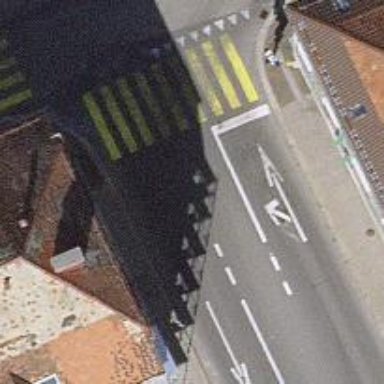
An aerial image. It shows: Road with traffic signals.